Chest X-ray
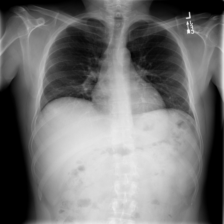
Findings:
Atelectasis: negative
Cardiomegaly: negative
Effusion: negative
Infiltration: negative
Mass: negative
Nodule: negative
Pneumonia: negative
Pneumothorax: negative
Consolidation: negative
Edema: negative
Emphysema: negative
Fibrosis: negative
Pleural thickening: negative
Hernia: negative